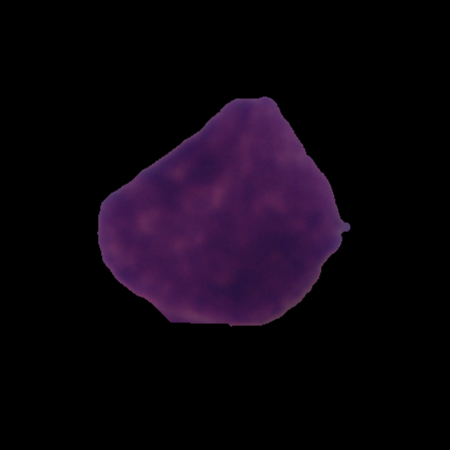
Label: cancer